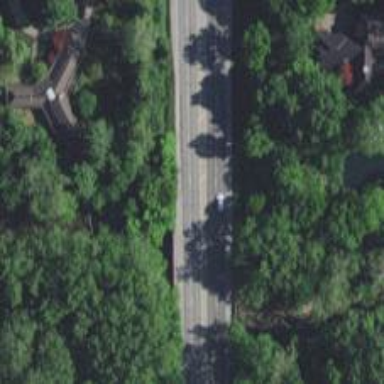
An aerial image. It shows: Primary highway bridge with asphalt surface.